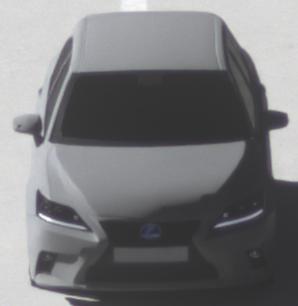
Make: Lexus
Model: CT 200h
Detailed model: CT (A10)
Model produced from: 2014/03
Model produced until: 2017/10
Doors: 5
Color: gray
Road condition: dry road
Daytime: morning or afternoon
Contrast: high contrast